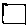
Label: square